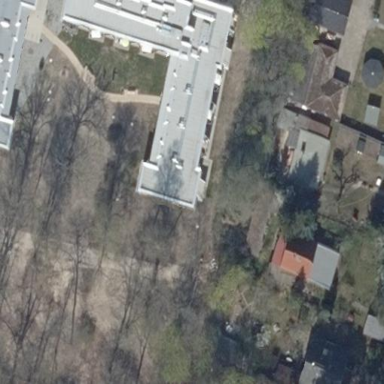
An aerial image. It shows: Kindergarten building.